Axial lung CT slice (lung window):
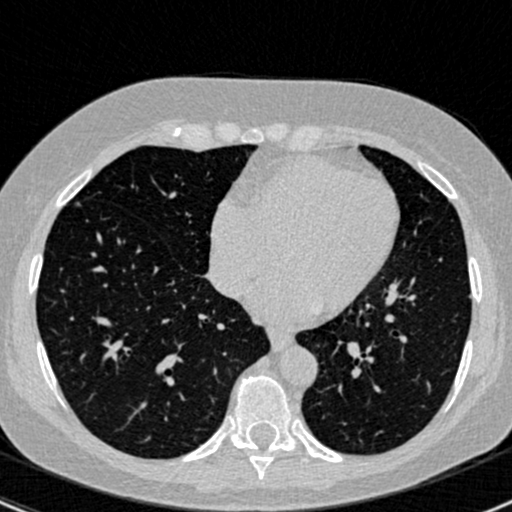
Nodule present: yes
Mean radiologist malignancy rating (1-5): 3.333